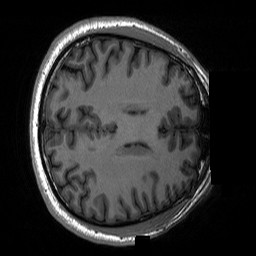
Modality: T1w
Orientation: axial
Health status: ill
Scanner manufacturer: siemens
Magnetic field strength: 3 T
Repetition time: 2.3 s
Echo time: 0.00226 s